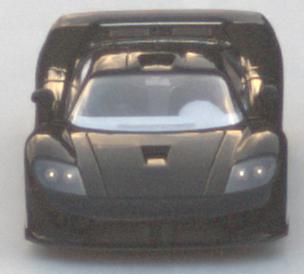
Make: Saleen
Model: S7
Detailed model: -
Model produced from: 2000
Model produced until: 2008
Doors: 2
Color: black
Road condition: dry road
Daytime: sunrise or sunset
Contrast: low contrast